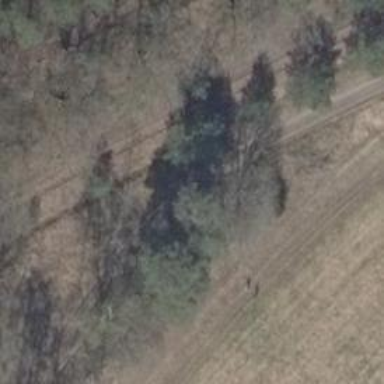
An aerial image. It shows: Hunting stand.